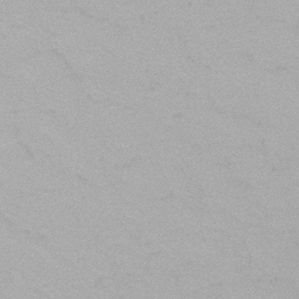
Label: frost